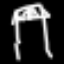
Label: bed